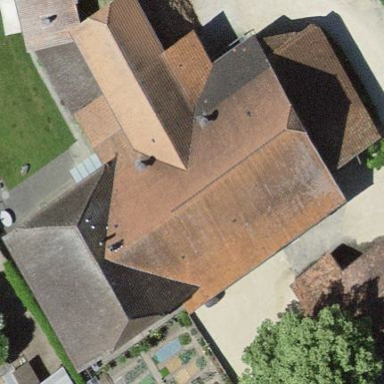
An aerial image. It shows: Farm building.